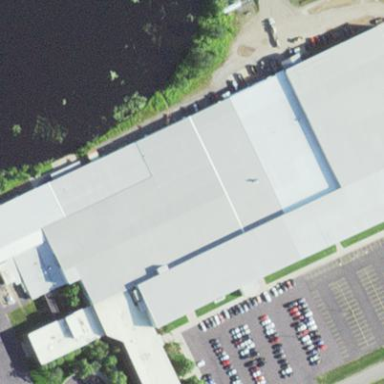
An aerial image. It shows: Manufacturing building.